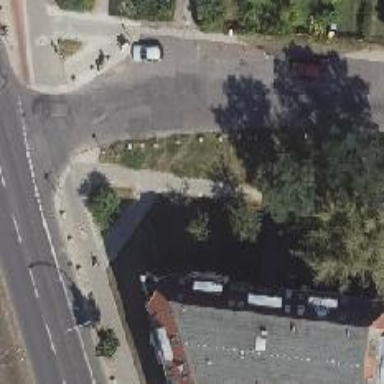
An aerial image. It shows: Sidewalk.